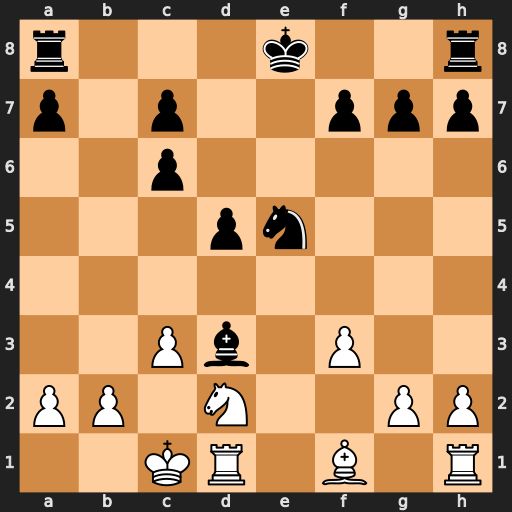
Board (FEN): r3k2r/p1p2ppp/2p5/3pn3/8/2Pb1P2/PP1N2PP/2KR1B1R
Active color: w
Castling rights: kq
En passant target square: -
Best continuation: Re1 Kd7 Rxe5